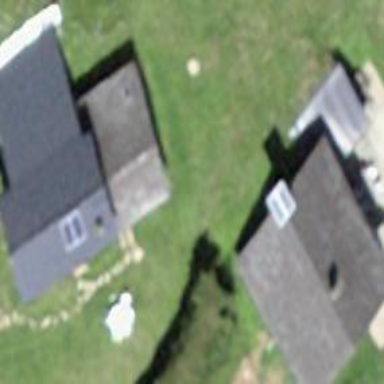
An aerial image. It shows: Detached building.